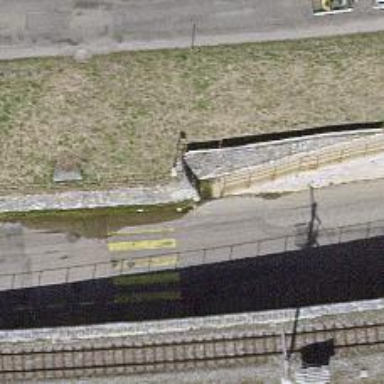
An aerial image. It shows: Retaining wall.